Question: How to add hint for the form field in django admin like in next example?

(here: and descriptions are shown with gray color under field)
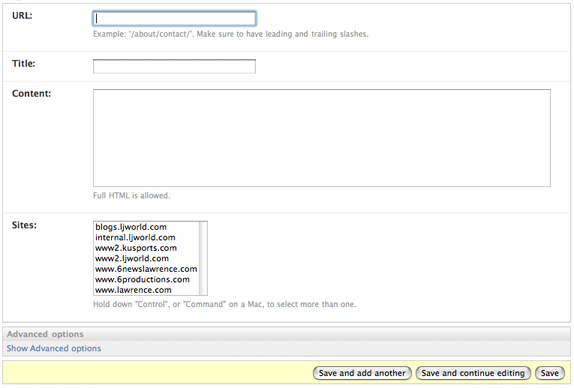
Answer: When defining your fields in models.py:
'''
myfield = models.CharField(max_length=100, help_text="This is the grey text")
'''
Bookmark this link:
<URL>
I find myself referring to it all the time (not just for help_text, but for everything to do with model fields)!